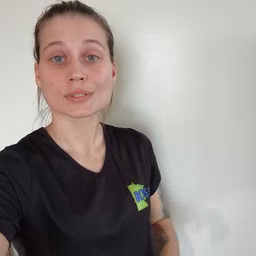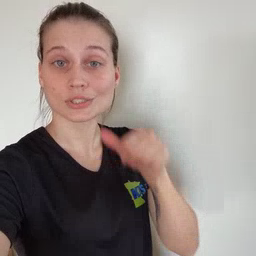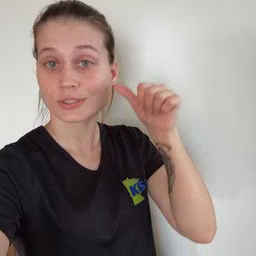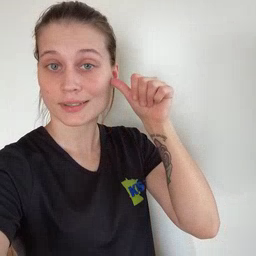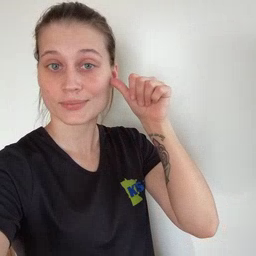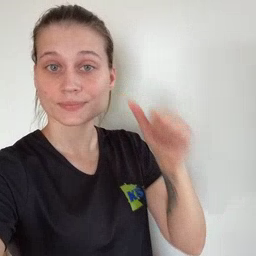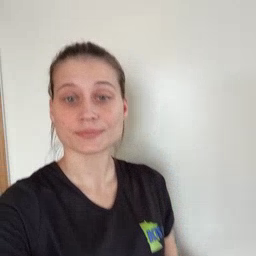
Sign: yesterday